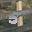
Label: 5